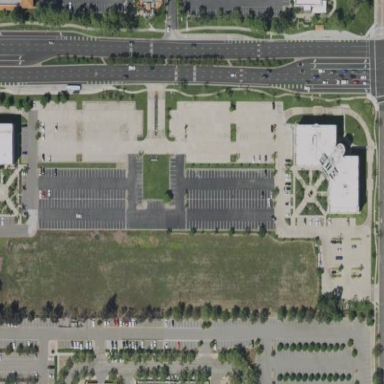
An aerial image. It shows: Parking area with surface made of both asphalt and concrete.